Question: Good day.
I have a role-based access control database and looking for an efficient way to get all permissions user has. This is the schematics:

Now I need to get all user's permission in the most (possibly) efficient way. Tried this query:
'''
SELECT p.name
FROM permission p
WHERE p.id = (
SELECT rpl.permission_id
FROM role_permission_list rpl
WHERE rpl.role_id = (
SELECT url.role_id
FROM user_role_list url
WHERE url.user_id = 2
)
)
'''
But this fails. Since sub-query returns more than 1 result. Tried to think of a join -- couldn't figure it out.
Thanks in advance.
PS: In future there will be an permission_overrides table, since one standalone access-controlled entity may have exclusive set of permissions.
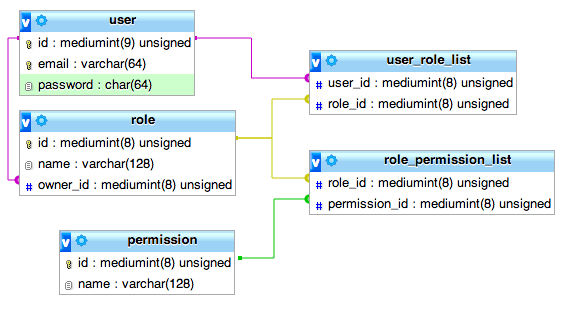
Answer: It will be simple 3 joins, like:
'''
SELECT
'user'.id,
permission.*
FROM
'user'
LEFT JOIN user_role_list ON 'user'.id=user_role_list.user_id
LEFT JOIN role_permission_list ON user_role_list.role_id=role_permission_list.role_id
LEFT JOIN permission ON role_permission_list.permission_id=permission.id
WHERE
'user'.id=$user_id
'''
(since you're not looking for role description from which specific permission came, I've not include that table to query)